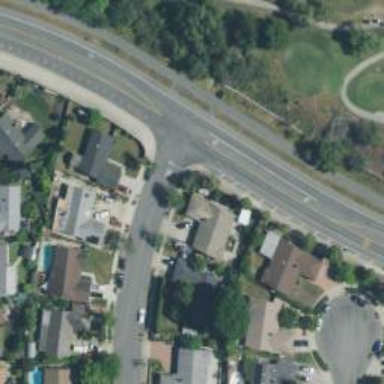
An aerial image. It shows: Footway.